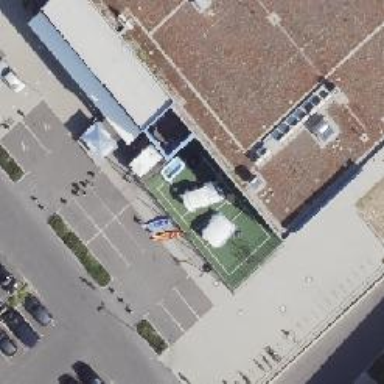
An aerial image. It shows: Artificial turf volleyball pitch for leisure sports.